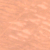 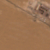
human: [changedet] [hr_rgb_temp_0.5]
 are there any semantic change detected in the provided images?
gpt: New constructions and a road were built in the upper part of the desert.